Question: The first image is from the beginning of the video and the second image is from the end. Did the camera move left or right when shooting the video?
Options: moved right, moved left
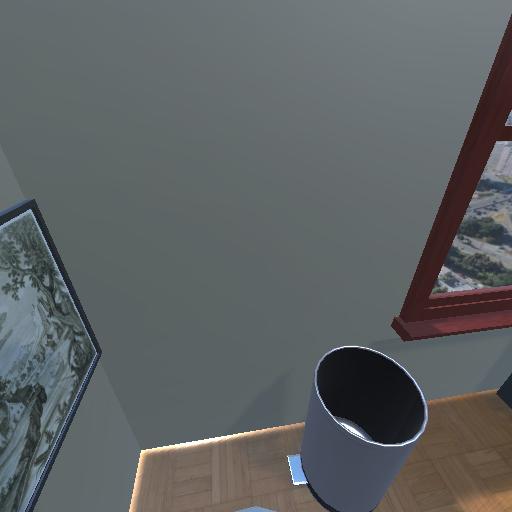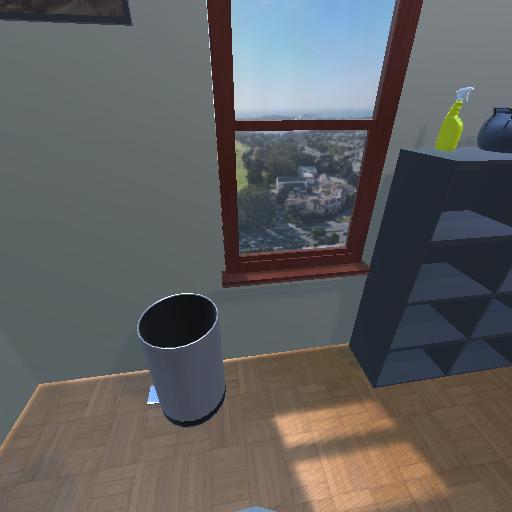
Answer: moved right